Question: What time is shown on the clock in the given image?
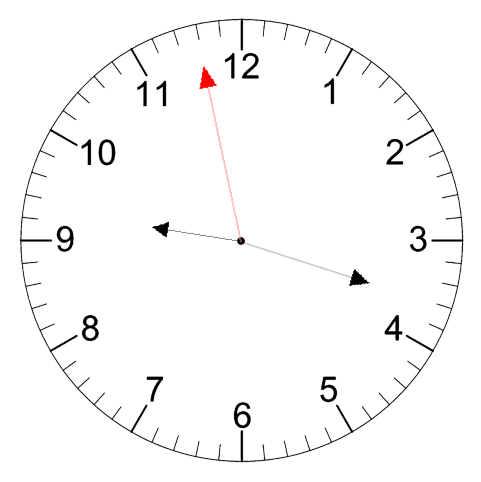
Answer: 09:17:58